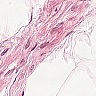
Metastatic tissue present: no